Question: I reset my MySQL password using cmd commands from this guide.
'''
cd "C:\Program Files\MySQL\MySQL Server 8.0in"
mysqld
--defaults-file="C:\ProgramData\MySQL\MySQL Server 8.0\my.ini"
--init-file=C:\Users\<username>\resetMYSQL.txt
'''
resetMYSQL contains a command to change password
'''
ALTER USER 'root'@'localhost' IDENTIFIED BY '<myNewPassword>';
'''
Now, it turned out I have to keep running the mysqld command above to start my server or else I'll get this error. If I run the command again I can flawlessly run my server until I terminate it.
This is the error. It's ECONNREFUSED.

I think my password is already reset, because apart from the command line, I also run ALTER USER in Workbench after I got access to it while the cmd is running.
Btw, before this I can just start my server using Node and Sequelize and didn't have to start server elsewhere or set anything beforehand
I'm not sure what is the problem here, so I don't know which keyword I should look up on Google. I googled the error code, but those cases seems unrelated to mine.
I'd be glad if you can explain me what's going on.
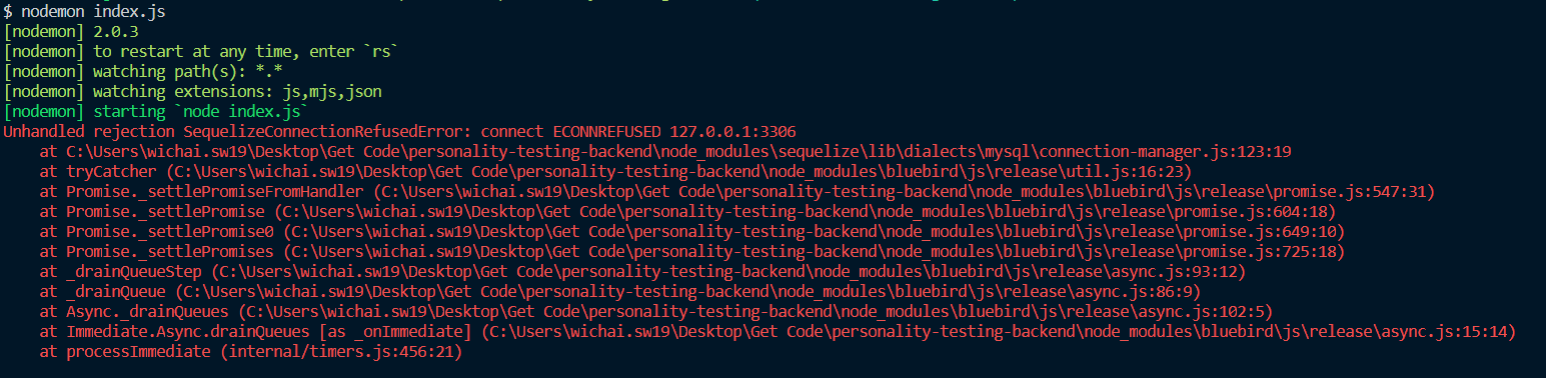
Answer: The nodejs error message you showed us, a ECONNREFUSED message with a traceback, shows the your mysql database server program was not running when your nodejs program tried to connect to it. Nodejs reaches out to MySQL via TCP/IP. TCP/IP responds "I don't know any MySQL." Specifically, it responds "ECONNREFUSED on port 3306," meaning "nothing on this machine accepts connections on MySQL's port."
nodejs does not the mysql software for you. It and . MySQL has to be running already for that work.
Ordinarily, software like mysql runs in the form of a operating system service; a background process that runs all the time on the machine to await requests).
And, ordinarily, you don't provide init files to MySQL to do things like change passwords, except just once, if you must, to rescue something broken. In your case it looks like you forgot your MySQL password, so you needed to use an init file to rescue yourself. Once the password is reset, stop using that init file.
Explaining how to make MySQL run as a service on your machine is beyond the scope of a Stack Overflow answer. But the installers for MySQL, on almost every operating system, set it up to run as a service automatically. It's generally useless otherwise.